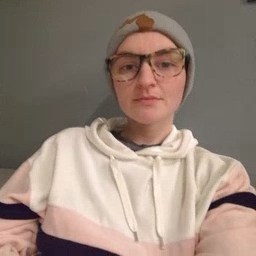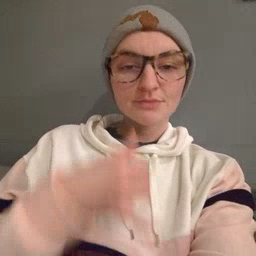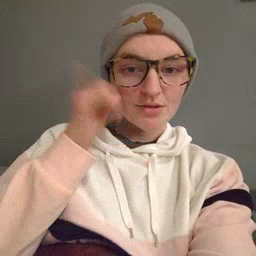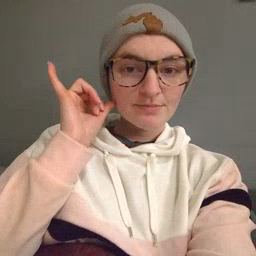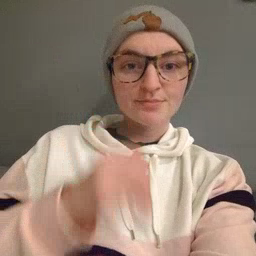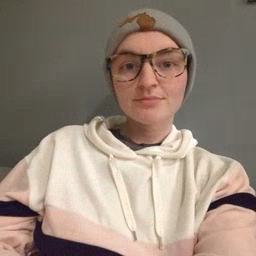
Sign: yesterday